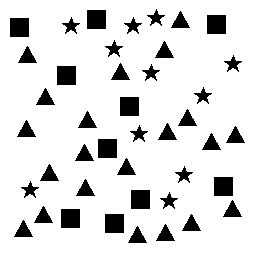
Squares: 10
Triangles: 21
Stars: 11
Total shapes: 42